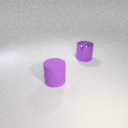
large purple rubber cylinder to the left of large purple metal cylinder